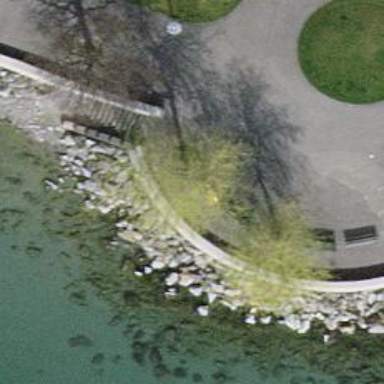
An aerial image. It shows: Bench.